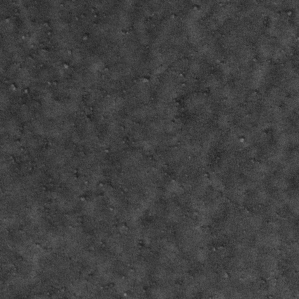
Label: frost